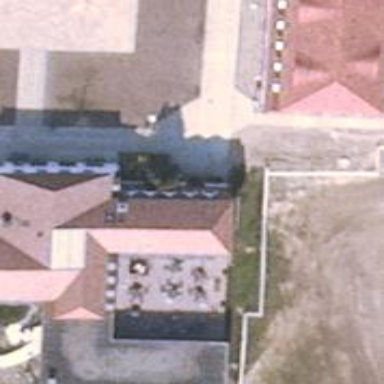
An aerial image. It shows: Restaurant.